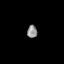
Tissue: prostate
Cell type: Myeloid cells
Senescence score: 0.3567
Nuclear area (px): 125
Mean DAPI intensity: 143.224